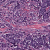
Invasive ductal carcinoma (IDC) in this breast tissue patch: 1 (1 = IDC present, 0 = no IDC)